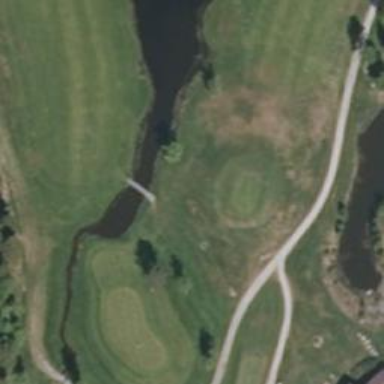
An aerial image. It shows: Path on bridge over golf course.